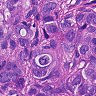
Metastatic tissue present: yes